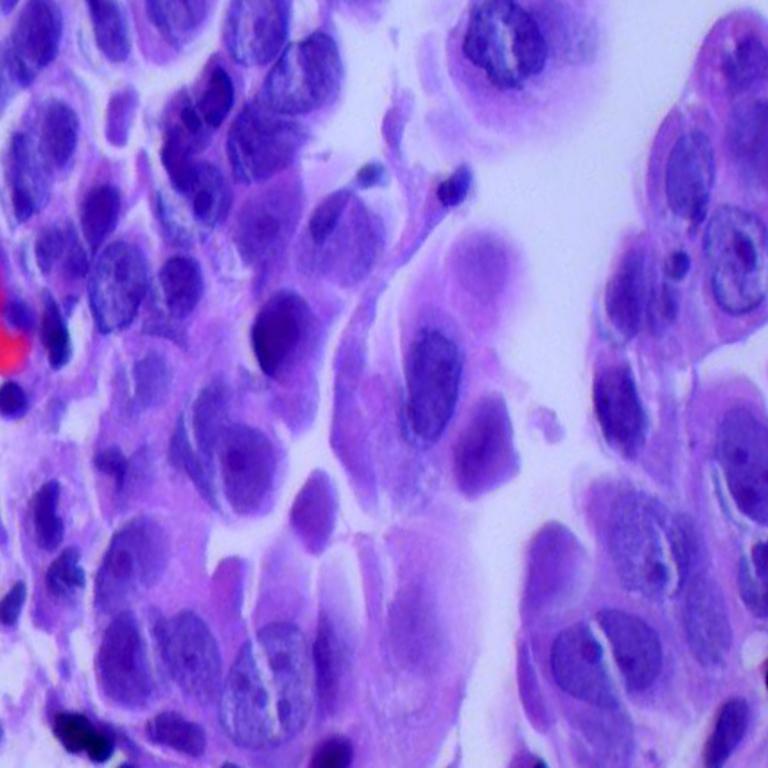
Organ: lung
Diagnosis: adenocarcinomas